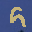
Label: 9